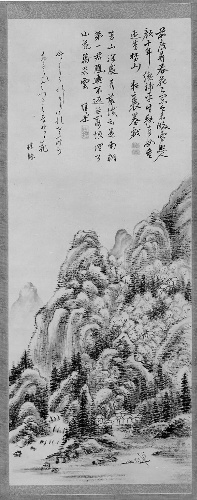
Artist: Rai San’yō 頼山陽
Artist bio: Japanese, 1780–1832
Date: 19th century
Object type: Hanging scroll
Classification: Paintings
Medium: Hanging scroll; ink on paper
Culture: Japan
Period: Edo period (1615–1868)
Dimensions: 18 1/2 x 11 5/16 in. (47 x 28.7 cm)
Department: Asian Art
Credit line: Purchase, Bequest of John L. Cadwalader, Gift of Mrs. Russell Sage, and Charles Stewart Smith Collection, Gift of Mrs. Charles Stewart Smith, Charles Stewart Smith Jr., and Howard Caswell Smith, in memory of Charles Stewart Smith, by exchange, 1984
Accession year: 1984
Repository: Metropolitan Museum of Art, New York, NY
Tags: Landscapes|Mountains